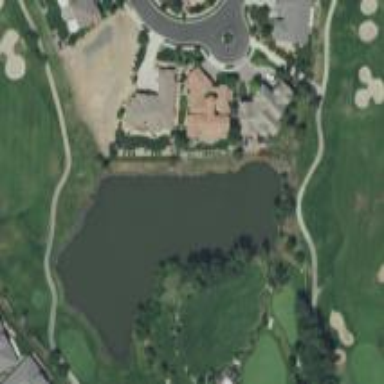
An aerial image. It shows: Rough grassy area used for golf.